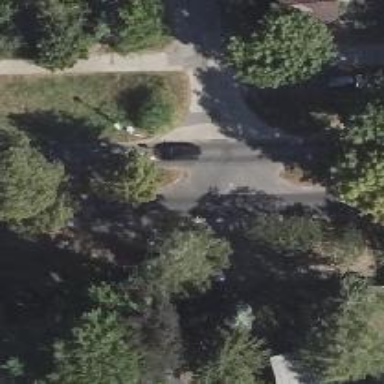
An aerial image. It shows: Residential road with asphalt surface and no sidewalk.